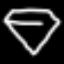
Label: diamond